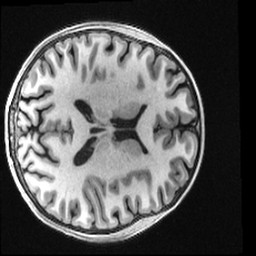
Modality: T1w
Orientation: axial
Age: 27
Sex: female